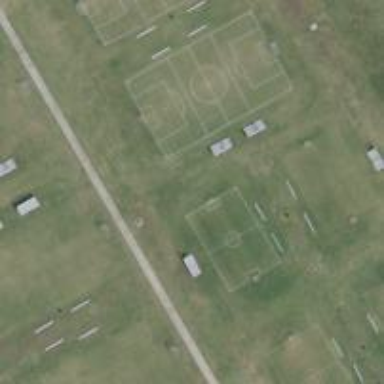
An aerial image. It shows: Soccer pitch for leisureland activities.